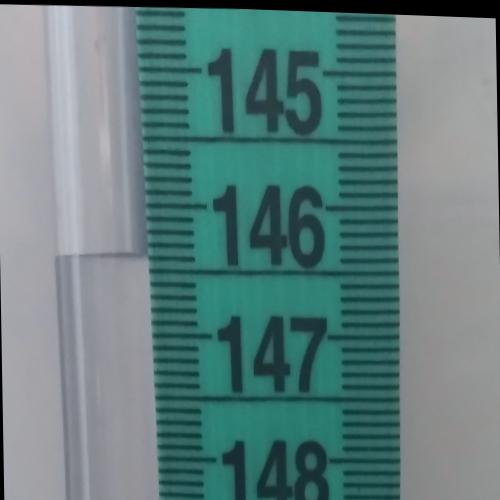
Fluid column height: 146.4 cm